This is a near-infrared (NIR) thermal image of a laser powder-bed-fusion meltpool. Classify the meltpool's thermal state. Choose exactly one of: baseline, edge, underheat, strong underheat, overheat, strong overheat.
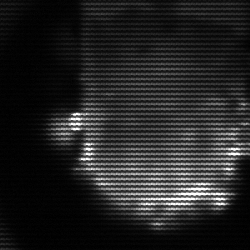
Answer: baseline